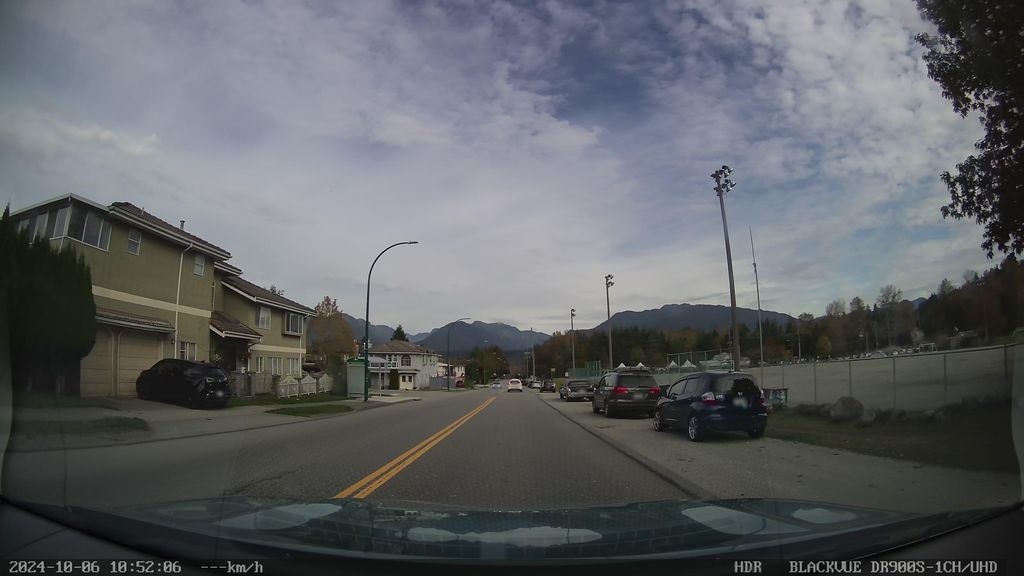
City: vancouver